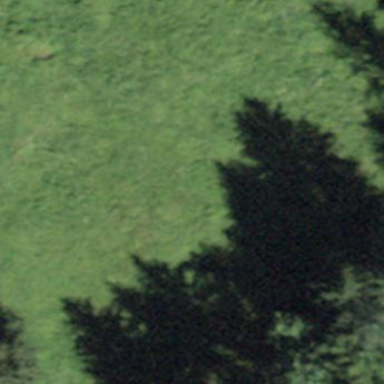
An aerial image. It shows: Beautiful meadow.